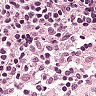
Metastatic tissue present: no